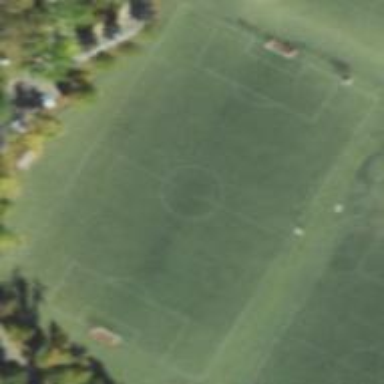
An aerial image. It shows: Soccer pitch for leisure land activities.